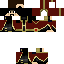
A male human skin with dark skin, wearing brown bald dressed in a red armor chest and brown pants, featuring a closed mouth.